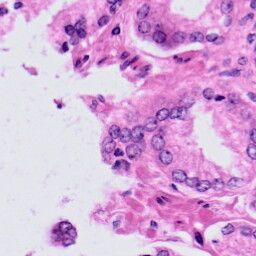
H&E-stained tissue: Prostate